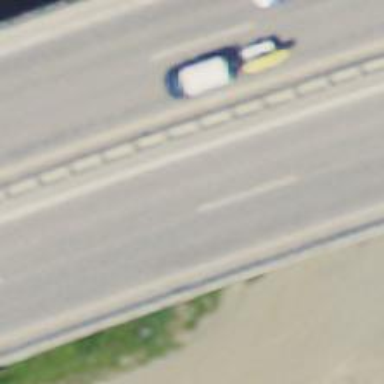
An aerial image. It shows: Asphalt surface bridge on motorway link.